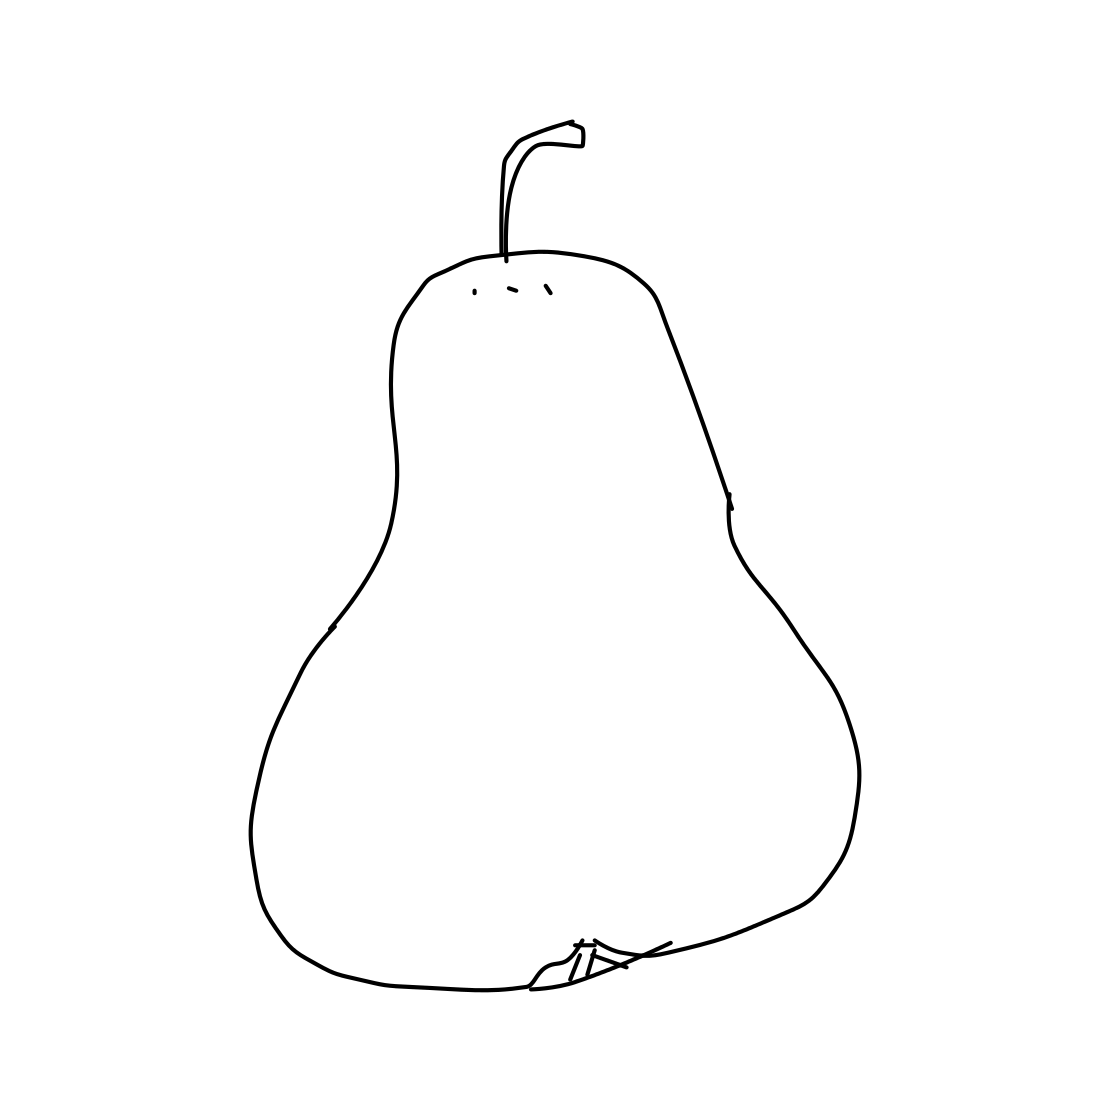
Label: pear